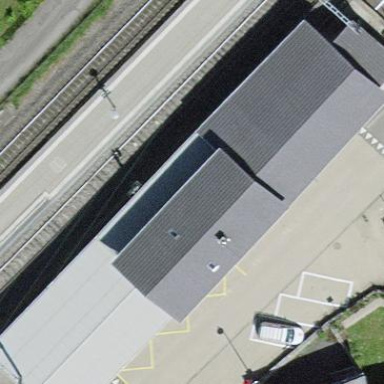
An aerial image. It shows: Train station building.